【题型】填空题　【知识点】平面几何　【难度】easy
如图，四边形 $ABCD$ 中，已知 $AD \parallel BC$，要使 $\triangle ABC \cong \triangle CDA$，只需添加一个条件，这个条件可以是 \_\_\_\_\_\_。

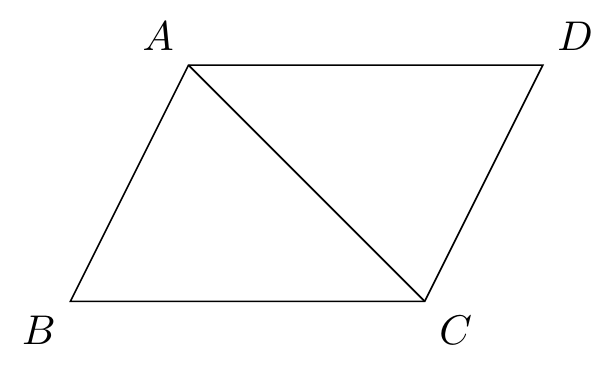
【解答】
解：添加 $AD = BC$。

$\because AD \parallel BC$，

$\therefore \angle CAD = \angle ACB$，

在 $\triangle ABC$ 和 $\triangle CDA$ 中，

$\begin{cases}
AD = BC \\
\angle CAD = \angle ACB \\
AC = CA
\end{cases}$

$\therefore \triangle ABC \cong \triangle CDA \ (\text{SAS})$，

故答案为：$AD = BC$（答案不唯一）。